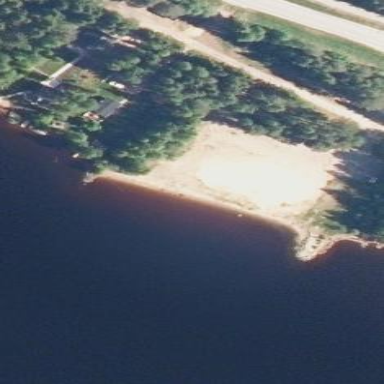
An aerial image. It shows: Beach popular for swimming.